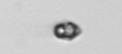
Label: Heterocapsa_rotundata